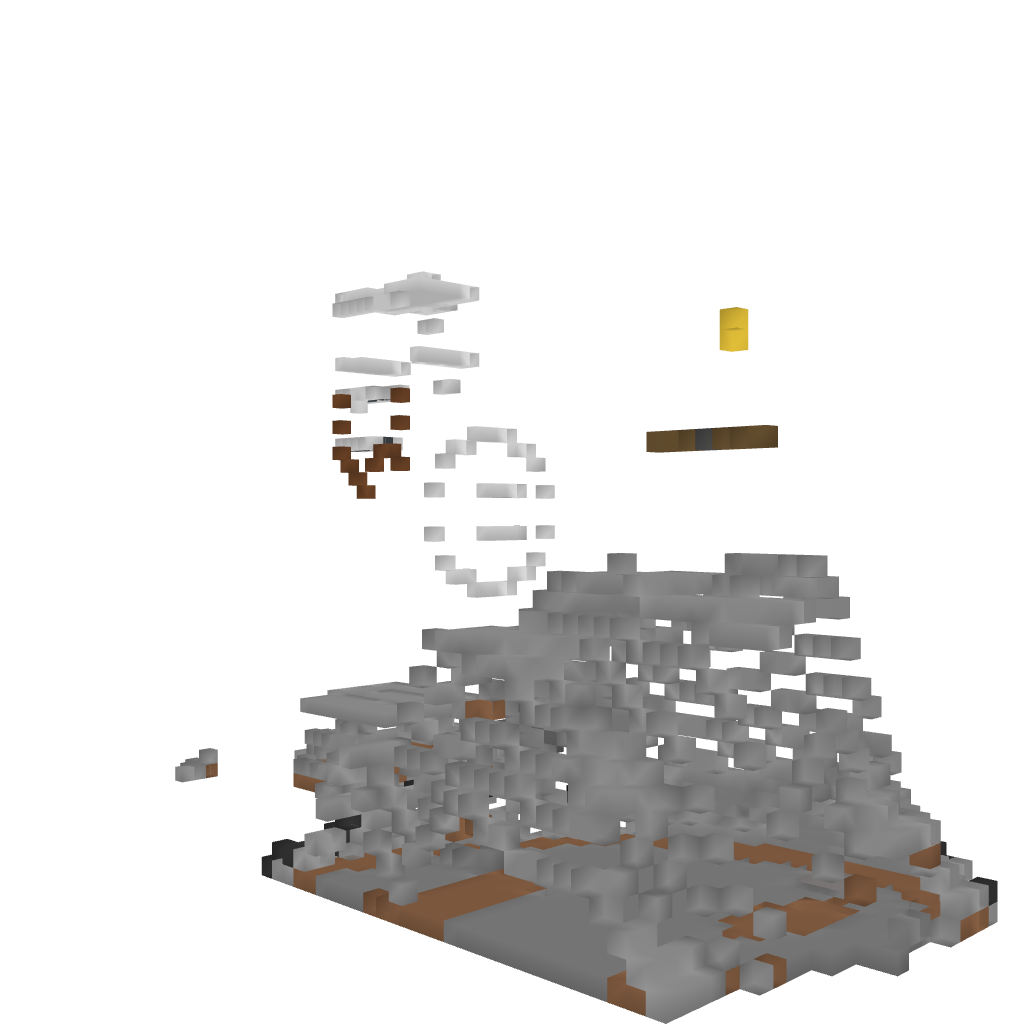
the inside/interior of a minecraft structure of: Statue of Athena